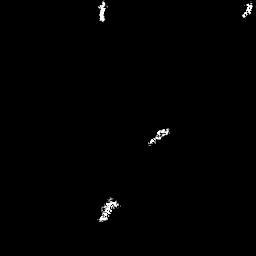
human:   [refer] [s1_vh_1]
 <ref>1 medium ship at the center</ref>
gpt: <box>[[56, 48, 66, 57, 0]]</box>

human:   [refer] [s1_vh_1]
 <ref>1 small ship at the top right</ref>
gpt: <box>[[93, 0, 99, 7, 0]]</box>